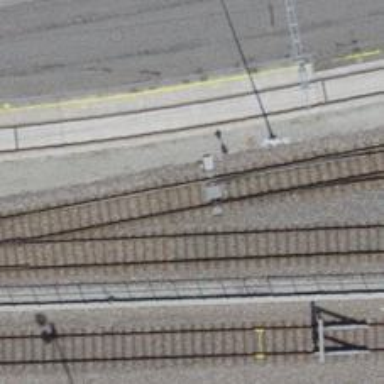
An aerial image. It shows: Railway switch.